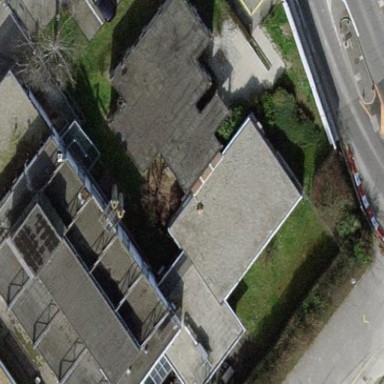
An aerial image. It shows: Industrial building.